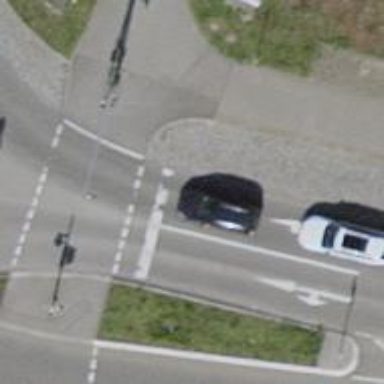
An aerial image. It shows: Road with traffic signals.